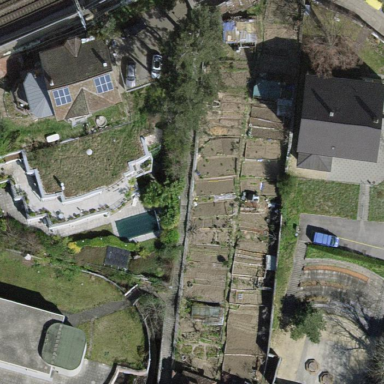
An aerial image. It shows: Allotments area.